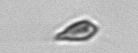
Label: Cryptophyta